Question: The following 'EntryPointNotFoundException' is being thrown in my OWIN 'Startup' configuration upon executing 'UseWebApi()':

> An exception of type 'System.EntryPointNotFoundException' occurred in
System.Web.Http.Owin.dll but was not handled in user codeAdditional information: Entry point was not found.
Web API configuration:
'''
public class WebApiConfig
{
internal static void Register(HttpConfiguration config)
{
// IOC container
var container = new UnityContainer();
config.DependencyResolver = new UnityResolver(container);
// IOC resolution
Resolver resolver = new Resolver();
resolver.RegisterTypes(container);
// Ignore any authentication which happens before the Web API pipeline.
config.SuppressDefaultHostAuthentication();
// API attribute routing
config.MapHttpAttributeRoutes();
// API formatters
config.Formatters.JsonFormatter.SerializerSettings.ContractResolver = new CamelCasePropertyNamesContractResolver();
config.Formatters.JsonFormatter.SerializerSettings.Converters.Add(new StringEnumConverter());
}
}
'''
Can anyone help?
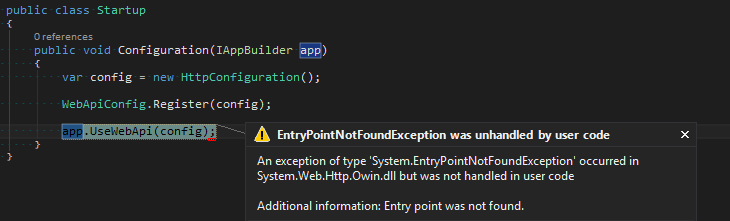
Answer: The fix was certainly quite odd.
I noticed that Visual Studio found conflicts between different versions of the 'System.Net.Http.Formatting' assembly.
After allowing VS to fix the conflicts by adding the binding redirect (double clicking on the warning), every worked fine.
I don't understand how this could be related my problem.